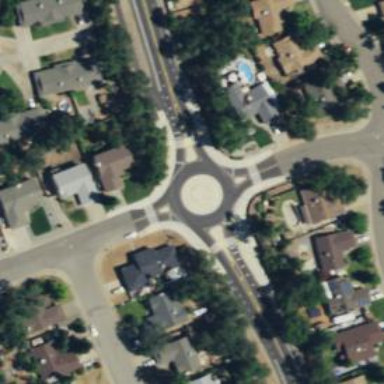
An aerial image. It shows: Secondary road around roundabout.